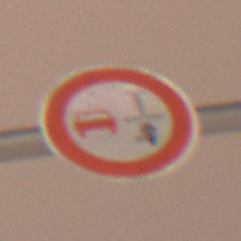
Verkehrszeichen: VerbotUeberholenEinspurigeFahrzeuge
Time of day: Night
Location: Outdoor (Urban)
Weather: Overcast
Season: Winter
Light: Artificial